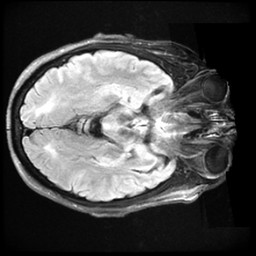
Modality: FLAIR
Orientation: axial
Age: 60
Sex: male
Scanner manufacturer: ge
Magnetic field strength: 3 T
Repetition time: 11 s
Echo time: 0.1497 s